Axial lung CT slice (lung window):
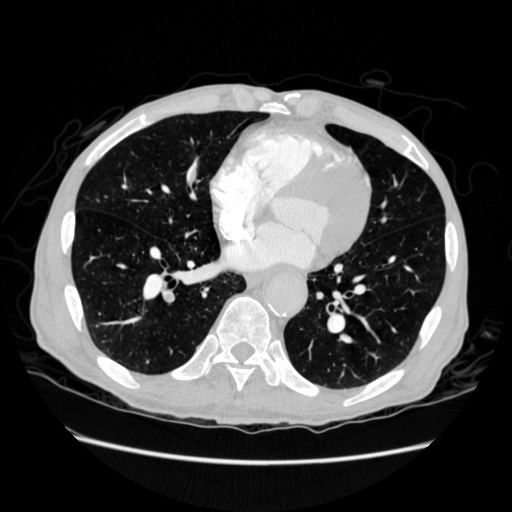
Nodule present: no